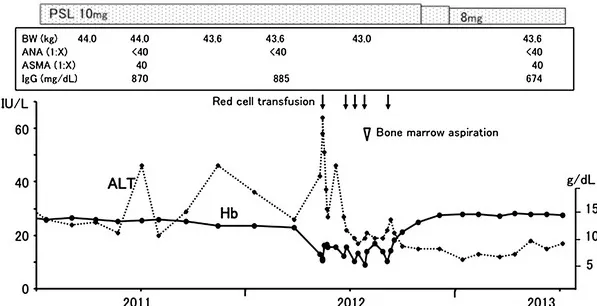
Clinical course of the patient in the present study. Aza azathioprine, PSL prednisolone, UDCA ursodeoxycholic acid, CsA cyclosporine A, BW body weight, ANA antinuclear antibody, ASMA anti-smooth muscle antibody, IgG immunoglobulin G, ALT alanine aminotransferase, Hb hemoglobin dosage of all medicines is expressed as dose/day.
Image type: pathology (fish)